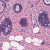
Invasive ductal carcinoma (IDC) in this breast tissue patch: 1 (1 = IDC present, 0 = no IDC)